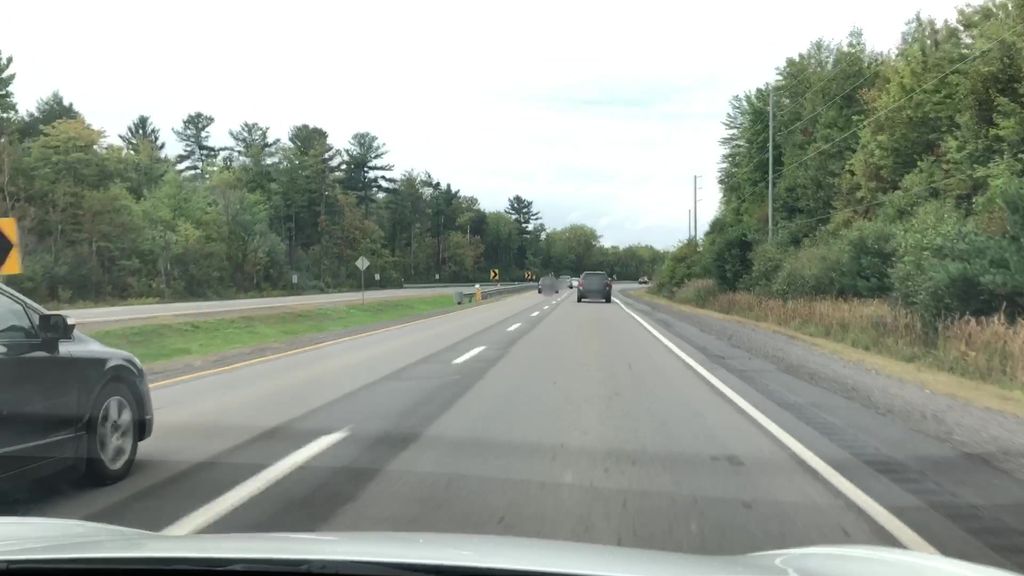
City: ottawa-gatineau